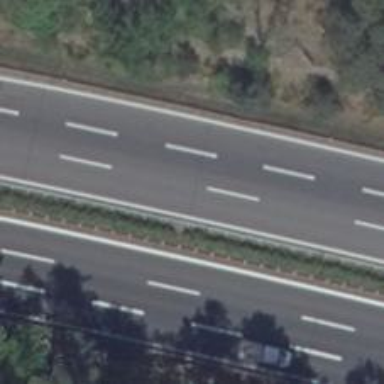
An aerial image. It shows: Concrete motorway.